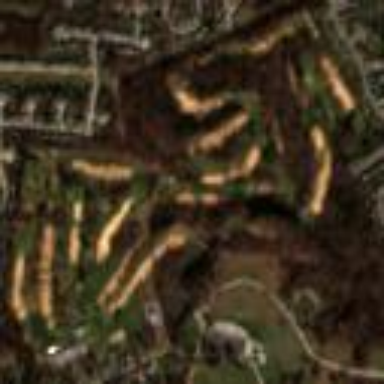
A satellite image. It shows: Golf course surrounded by greenery.